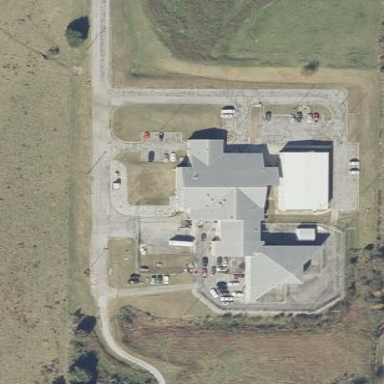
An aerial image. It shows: Prison.